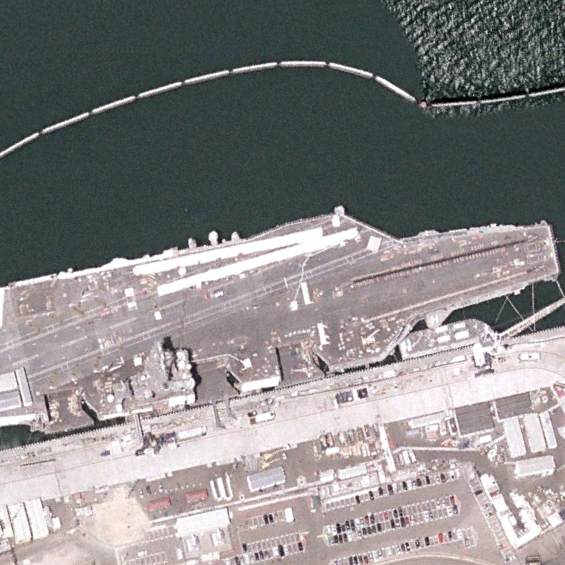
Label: aircraft_carrier